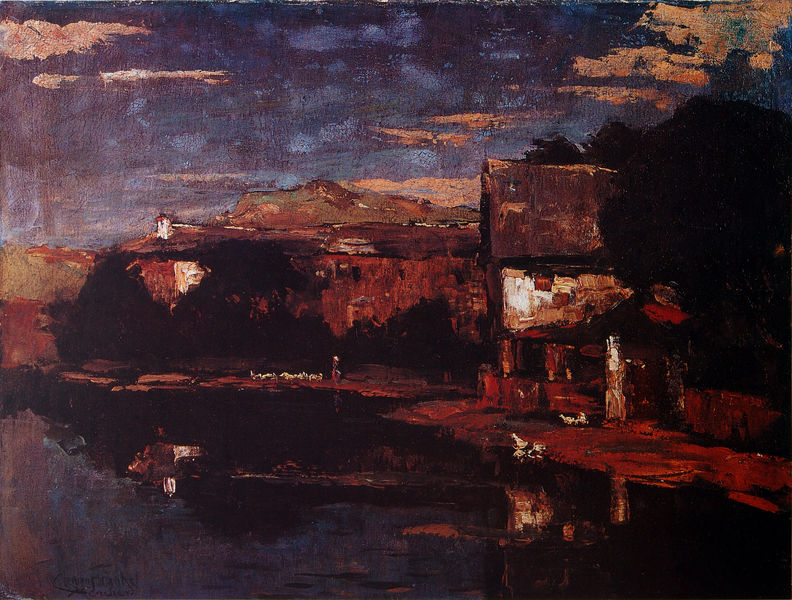
Titel: Dollnstein
Künstler: Clemens Fränkel
Standort: Süddeutschland
Institution: Privatbesitz
Schlagwörter: berg, blau, himmel, wasser, wolken, fluss, landschaft, see, ufer, abend, braun, schwarz, weiss, dach, haus, rot, öl, häuser, spiegelung, hütte, land, maus, küste, spiegelbild, berge, fels, dorf